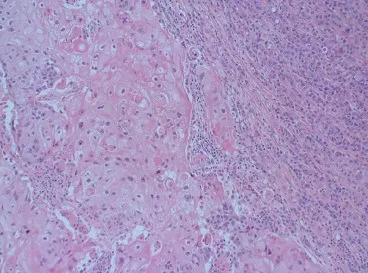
Case 3.
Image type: pathology (h&e)